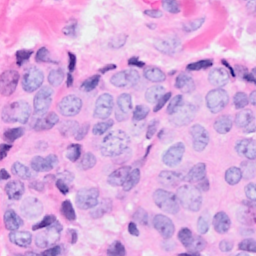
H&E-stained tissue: Breast